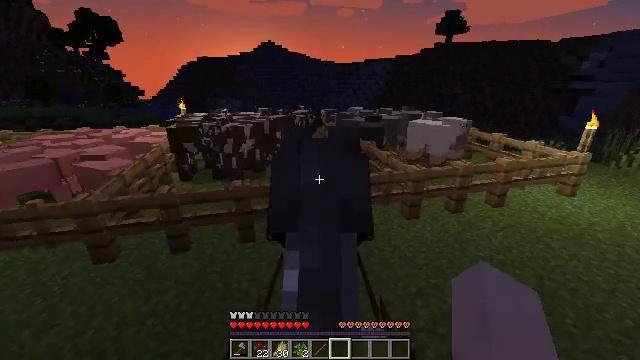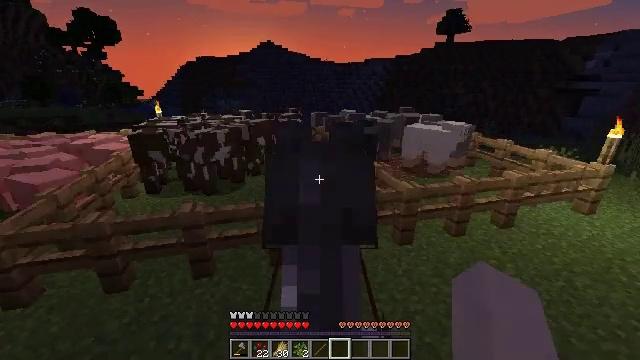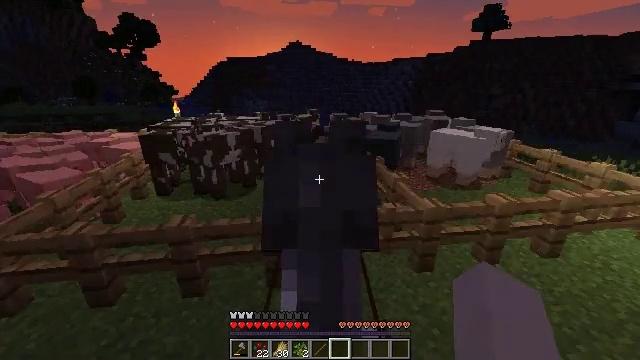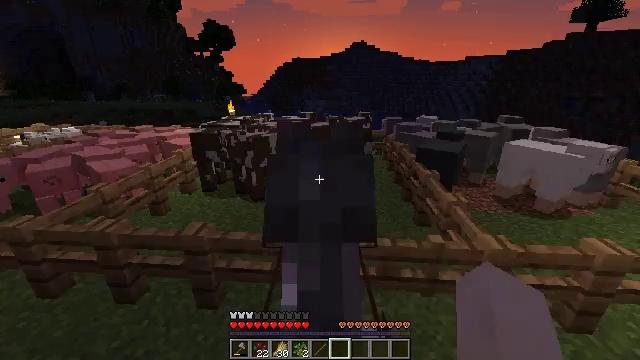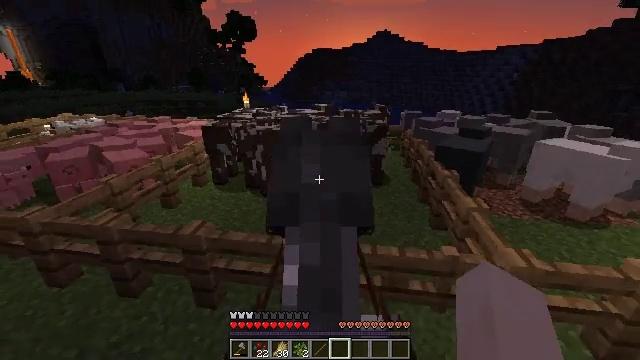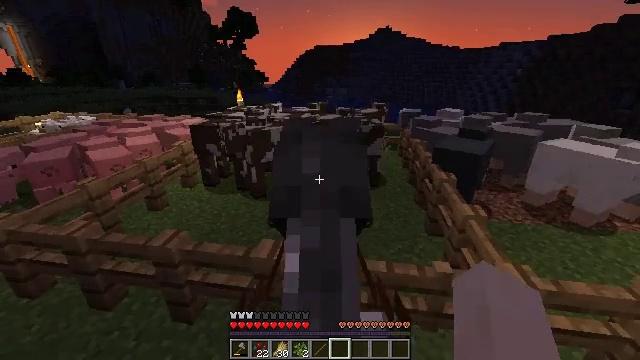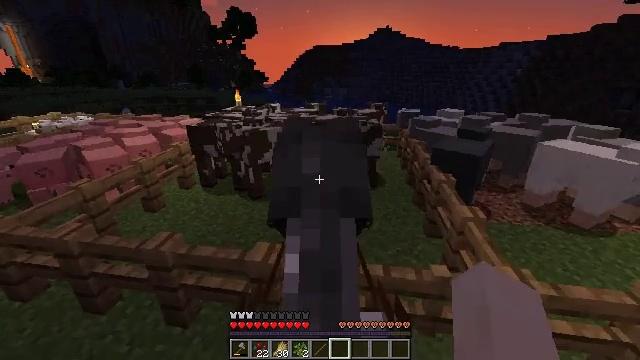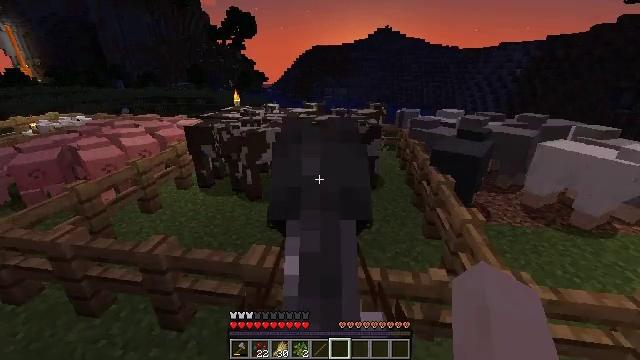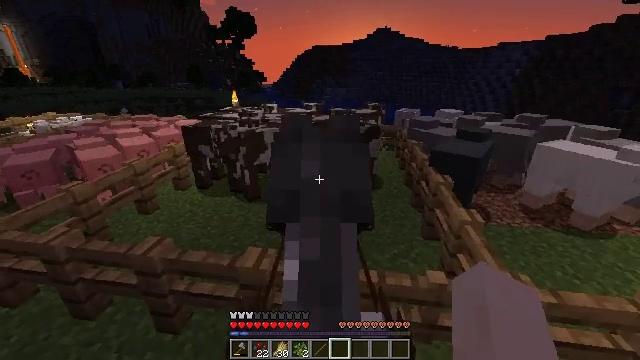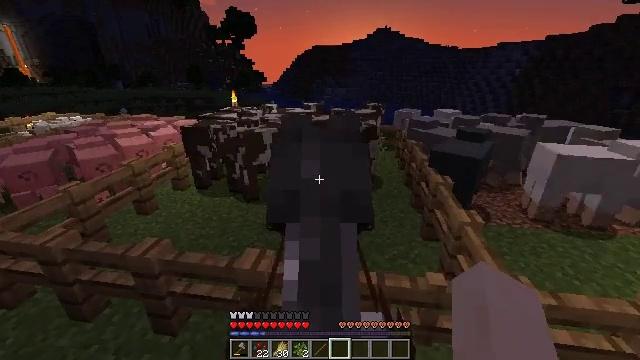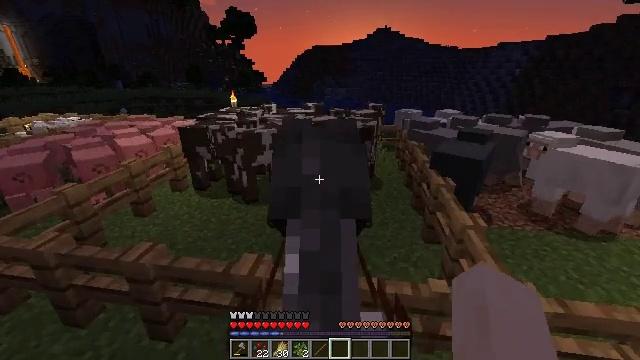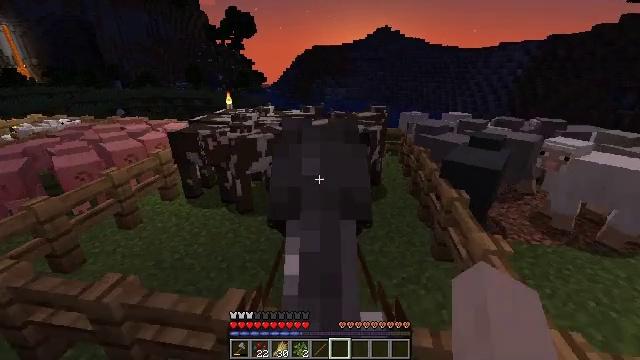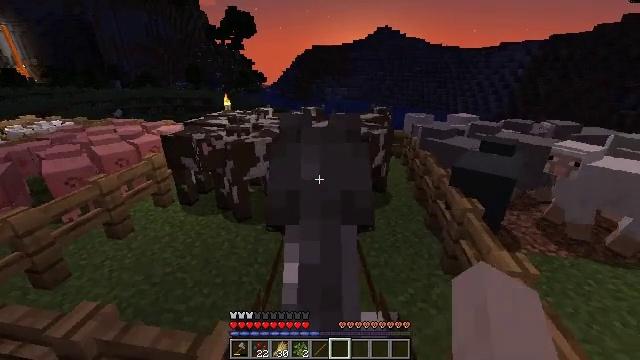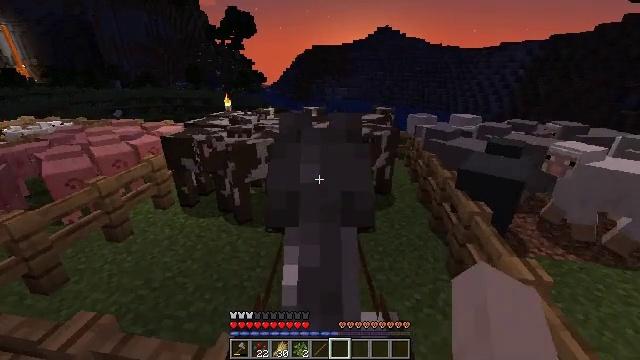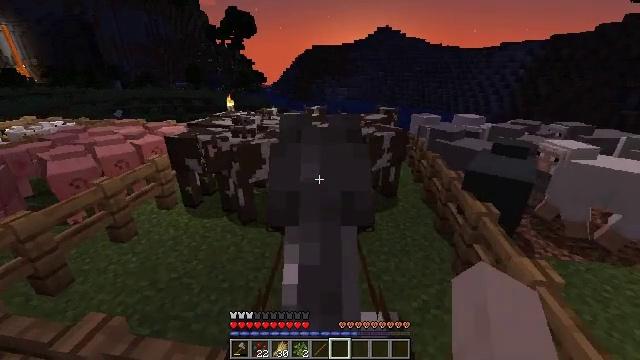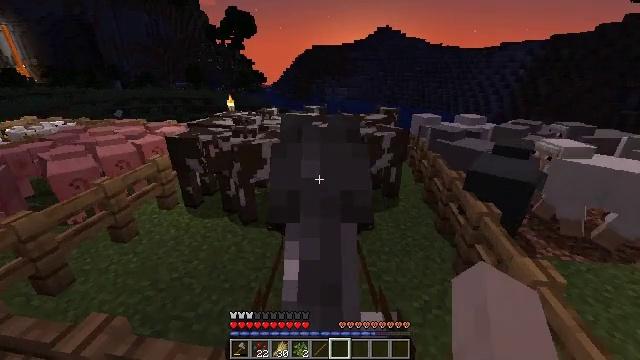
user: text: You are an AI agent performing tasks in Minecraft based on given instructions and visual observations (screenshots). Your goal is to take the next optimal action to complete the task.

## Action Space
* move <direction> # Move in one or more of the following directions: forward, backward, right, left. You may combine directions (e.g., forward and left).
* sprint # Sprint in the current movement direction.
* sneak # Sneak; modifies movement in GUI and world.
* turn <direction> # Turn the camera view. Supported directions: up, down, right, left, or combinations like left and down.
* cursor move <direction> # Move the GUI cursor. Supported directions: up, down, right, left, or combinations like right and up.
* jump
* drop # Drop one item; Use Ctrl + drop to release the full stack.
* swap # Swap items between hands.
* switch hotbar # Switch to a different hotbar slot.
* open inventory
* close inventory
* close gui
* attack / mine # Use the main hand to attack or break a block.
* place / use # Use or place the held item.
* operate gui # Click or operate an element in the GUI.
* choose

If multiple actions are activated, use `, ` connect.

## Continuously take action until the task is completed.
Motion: motion action
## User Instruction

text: Gather the loom into your inventory.
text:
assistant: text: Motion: move forward and move right
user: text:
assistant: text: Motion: move forward and move right, turn left
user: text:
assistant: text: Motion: turn left
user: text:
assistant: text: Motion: turn left and down
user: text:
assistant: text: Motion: no_op
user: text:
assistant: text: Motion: no_op
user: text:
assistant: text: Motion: jump
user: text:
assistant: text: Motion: jump
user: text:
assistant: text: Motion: move forward, jump
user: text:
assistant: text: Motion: move forward, jump
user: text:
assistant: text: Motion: move forward, jump
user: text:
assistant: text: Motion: move forward, jump
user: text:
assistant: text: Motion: jump
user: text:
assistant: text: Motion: jump
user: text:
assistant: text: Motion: jump
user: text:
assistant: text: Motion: jump
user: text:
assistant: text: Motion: move forward, jump
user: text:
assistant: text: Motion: move forward, jump
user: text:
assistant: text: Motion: move forward
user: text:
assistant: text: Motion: move forward
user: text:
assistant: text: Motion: move forward
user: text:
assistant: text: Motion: move forward
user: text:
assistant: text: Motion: move forward
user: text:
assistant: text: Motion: move forward
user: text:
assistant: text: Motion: move forward
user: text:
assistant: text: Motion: move forward
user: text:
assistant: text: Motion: move forward
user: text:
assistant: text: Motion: move forward and move right, turn left
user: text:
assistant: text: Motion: move forward and move right, turn left and down
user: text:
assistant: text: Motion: move forward and move right, turn left and down